Question: I want to create a custom text field when I started to input label should float to top-left. I know there is some libraries to make that but I want to do it myself. I found some blog about that but these are generally make that in viewController but I'll use this format in many pages so I think I should create a custom text field and use this where I need. I tried to use codes in my custom text field but nothings happen.
There is codes which working in viewController :
'''
import UIKit
class ViewController: UIViewController, UITextFieldDelegate {
@IBOutlet weak var textField: UITextField!
@IBOutlet weak var textLabel: UILabel!
@IBOutlet weak var textLabelTop: NSLayoutConstraint!
@IBOutlet weak var textLabelLeading: NSLayoutConstraint!
override func viewDidLoad() {
super.viewDidLoad()
// Do any additional setup after loading the view.
textField.delegate = self
// Create a padding view for padding on left
let indentView = UIView(frame: CGRect(x: 0, y: 10, width: 10, height: 20))
textField.leftView = indentView
textField.leftViewMode = .always
// Create a padding view for padding on right
textField.rightView = UIView(frame: CGRect(x: 0, y: 10, width: 15, height: textField.frame.height))
}
func textFieldDidBeginEditing(_ textField: UITextField) {
floatTitle()
performAnimation(transform: CGAffineTransform(scaleX: 1, y: 1))
}
// This is where we adjust constraint and the label will float to the top
func floatTitle() {
textLabel.font = textLabel.font?.withSize(8)
textLabelTop.constant = 7
textLabelLeading.constant = 7
}
// By adding a little animation
private func performAnimation(transform: CGAffineTransform) {
UIView.animate(withDuration: 0.5, delay: 0, options: .curveEaseOut, animations: {
self.textLabel.transform = transform
self.view.layoutIfNeeded()
}, completion: nil)
}
}
'''

How can I implement this codes to custom text field ?
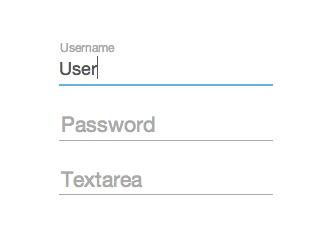
Answer: I found that medium blog and use that for my project.
<URL>